Question: I use "selector" to replace imagebutton's background.Now the background can be replace only when I press the imagebutton.If I don't press it, the background will become original picture.I want to have this result: The original background is No.1 picture.After I press it,it will be replaced by No.2 picture even if I don't press it.

'''
<selector xmlns:android="http://schemas.android.com/apk/res/android">
<item android:state_pressed="false" android:drawable="@drawable/nav_product"></item>
<item android:state_pressed="true" android:drawable="@drawable/nav_product_a"></item>
'''
In the selector,it has many parameters.I don't know I should use which one.Or must I code in Activity?
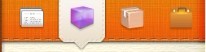
Answer: You can try following .xml file for your problem
'''
<?xml version="1.0" encoding="utf-8"?>
<selector xmlns:android="http://schemas.android.com/apk/res/android">
<item
android:state_focused="true"
android:state_pressed="false"
android:drawable="@drawable/shape_btnopen_hover">
</item>
<item
android:state_focused="true"
android:state_pressed="true"
android:drawable="@drawable/shape_btnopen_hover">
</item>
<item
android:state_focused="false"
android:state_pressed="true"
android:drawable="@drawable/shape_btnopen_hover">
</item>
<item android:drawable="@drawable/shape_btnopen">
</item>
</selector>
'''